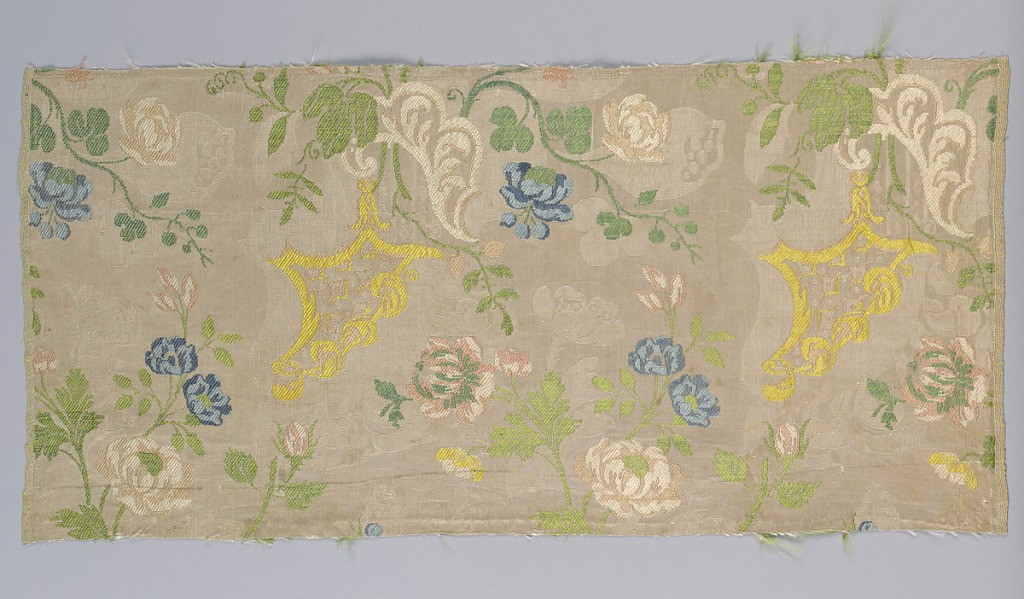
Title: Fragment
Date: early 18th century
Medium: silk Technique: damask weave with supplementary weft patterning (brocaded)
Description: Gray silk damask fragment brocaded with polychrome silk bound in twill showing design of florals in the ‘Bizarre' style. Both selvages present.